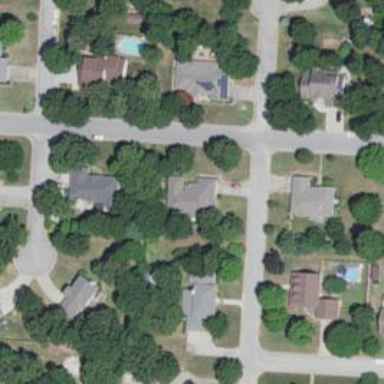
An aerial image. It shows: Residential road.